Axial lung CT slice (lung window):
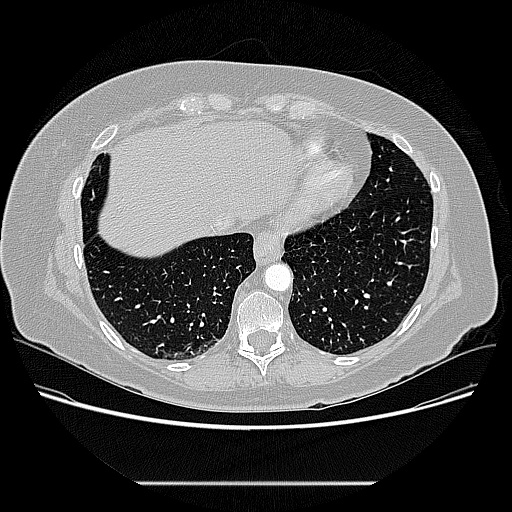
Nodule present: no